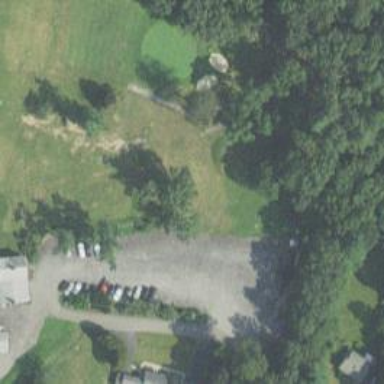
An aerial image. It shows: Grassy area designated as golf tee.